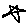
Label: star